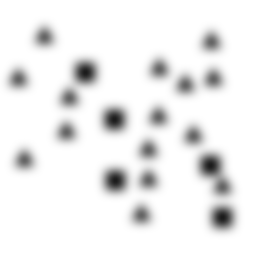
Squares: 5
Triangles: 15
Stars: 0
Total shapes: 20